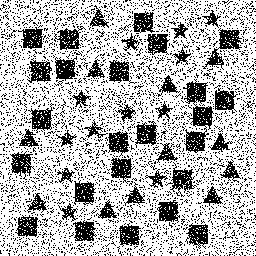
Squares: 24
Triangles: 12
Stars: 12
Total shapes: 48